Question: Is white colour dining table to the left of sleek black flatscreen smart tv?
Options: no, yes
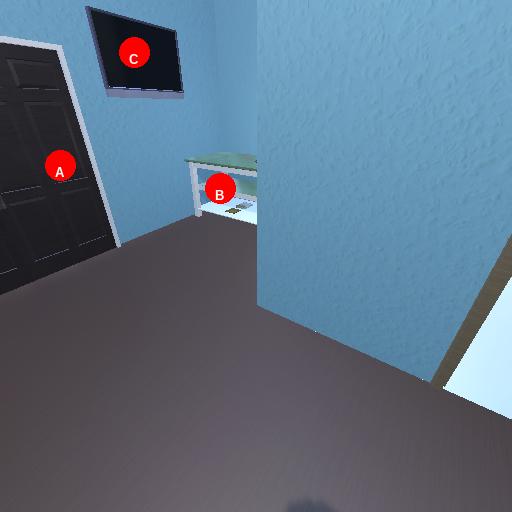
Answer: no